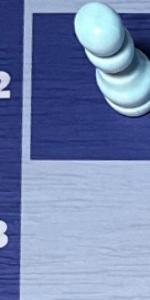
Label: Empty